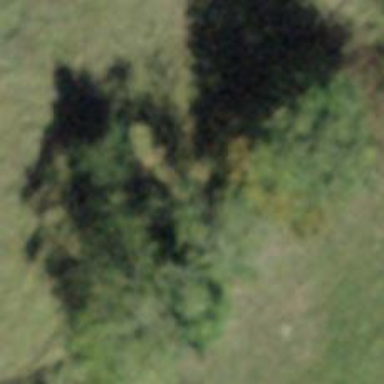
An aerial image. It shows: Row of trees in natural setting.